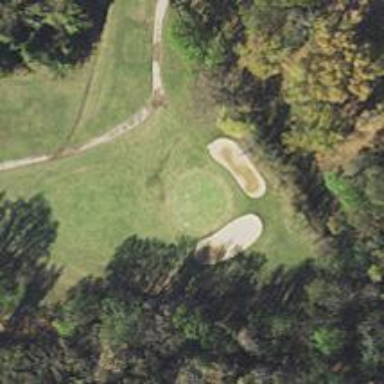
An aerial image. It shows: View of golf hole.